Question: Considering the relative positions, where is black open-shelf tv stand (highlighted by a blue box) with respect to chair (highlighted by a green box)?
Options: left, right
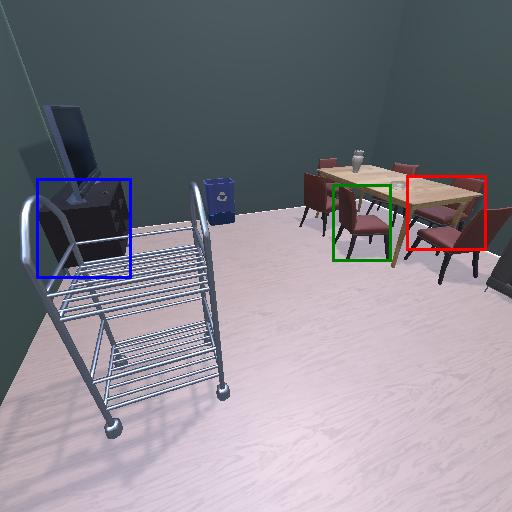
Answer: left